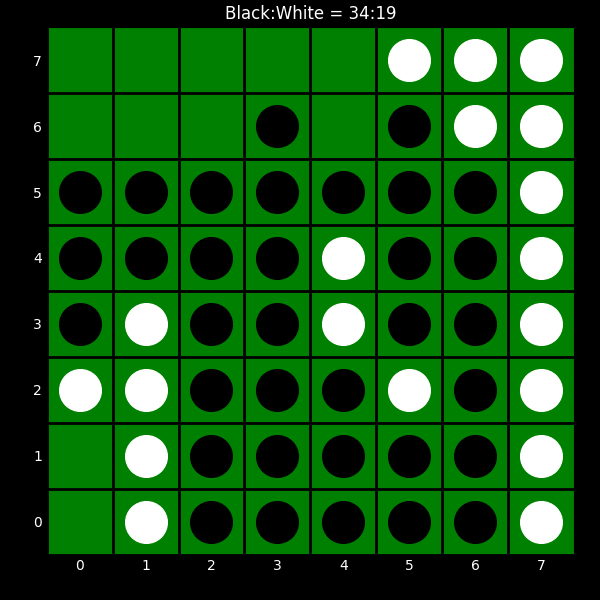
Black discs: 34
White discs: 19